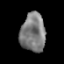
Tissue: prostate
Cell type: T cells
Senescence score: 0.3603
Nuclear area (px): 937
Mean DAPI intensity: 125.253